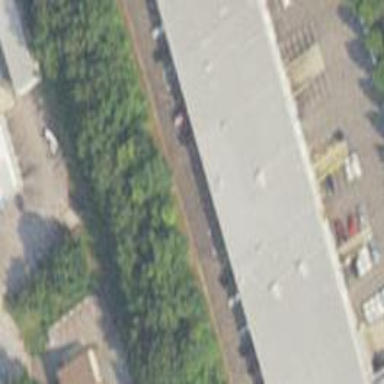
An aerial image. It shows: Commercial building.